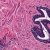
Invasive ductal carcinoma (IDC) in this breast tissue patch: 0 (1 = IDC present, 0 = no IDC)